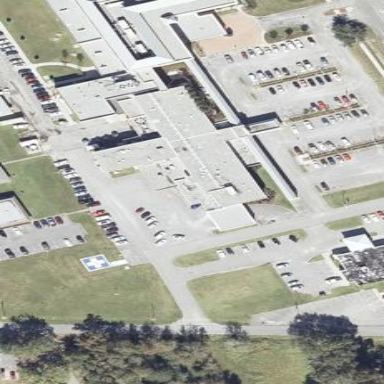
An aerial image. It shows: Hospital providing healthcare services.